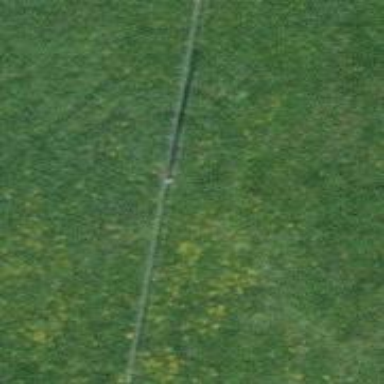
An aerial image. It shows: Minor power line.